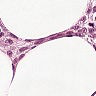
Metastatic tissue present: yes